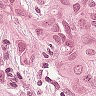
Metastatic tissue present: yes